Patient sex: M
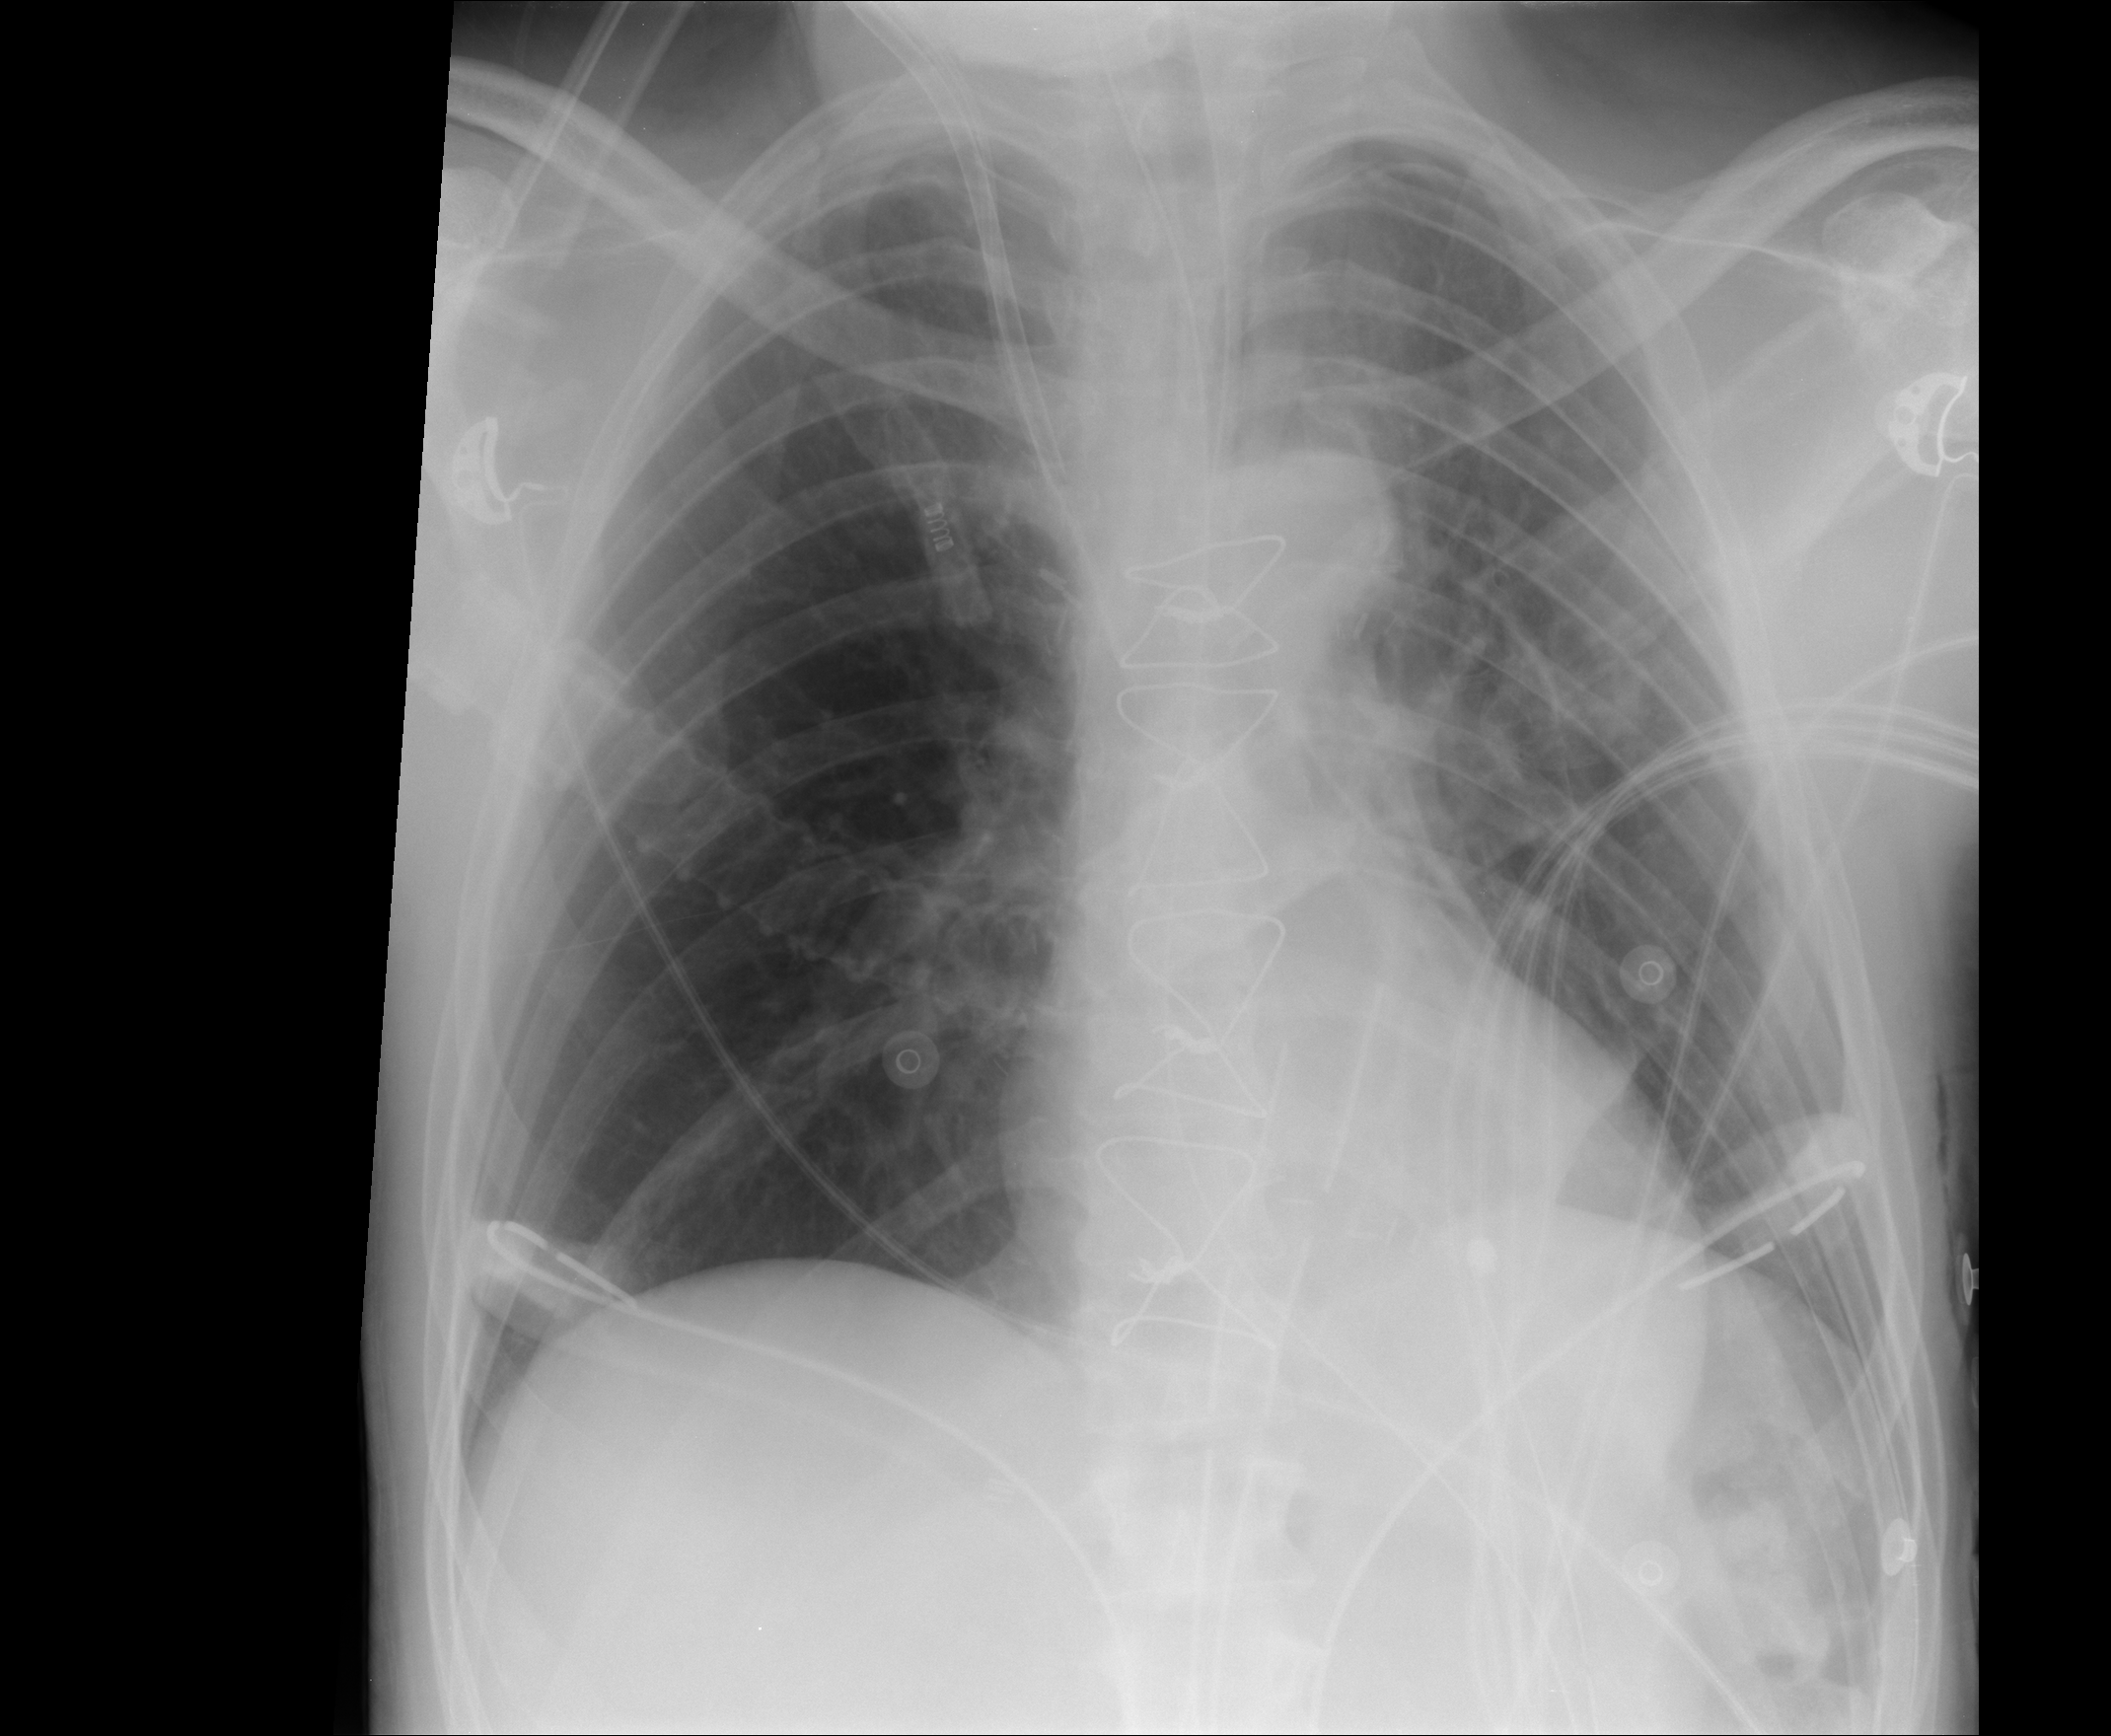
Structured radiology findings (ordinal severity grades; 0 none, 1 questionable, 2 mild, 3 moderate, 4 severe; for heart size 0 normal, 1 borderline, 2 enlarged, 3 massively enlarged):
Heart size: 0
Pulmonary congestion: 0
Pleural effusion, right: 0
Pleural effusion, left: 0
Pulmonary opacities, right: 0
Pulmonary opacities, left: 0
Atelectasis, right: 0
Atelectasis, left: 2